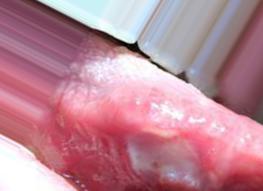
Condition: Mouth Ulcer